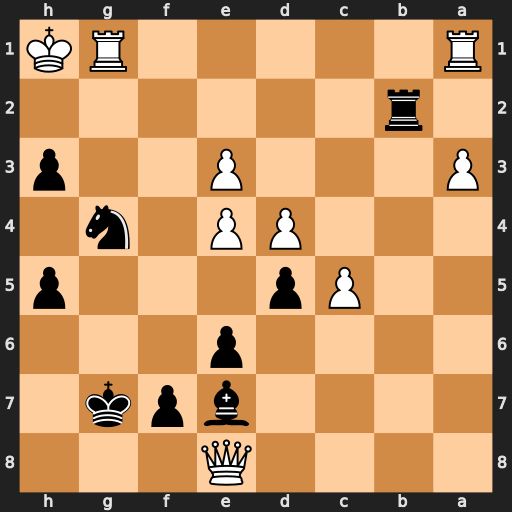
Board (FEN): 4Q3/4bpk1/4p3/2Pp3p/3PP1n1/P3P2p/1r6/R5RK
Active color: b
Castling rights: -
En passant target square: -
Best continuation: Rh2#